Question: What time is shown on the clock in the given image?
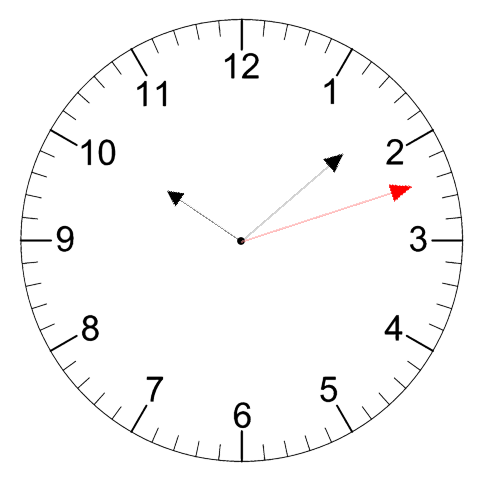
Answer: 10:08:12